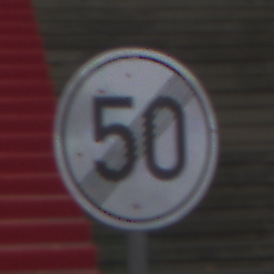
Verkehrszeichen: EndeGeschwindigkeit50
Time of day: Midday
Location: Outdoor (Urban)
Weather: Overcast
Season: NotSpecified
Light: Natural